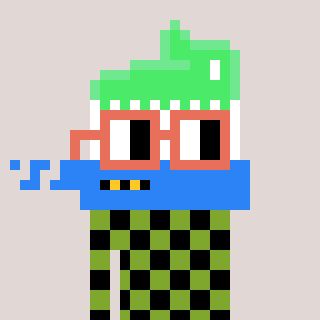
a pixel art character with square orange glasses, a toothbrush-shaped head and a slimegreen-colored body on a warm background